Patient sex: M
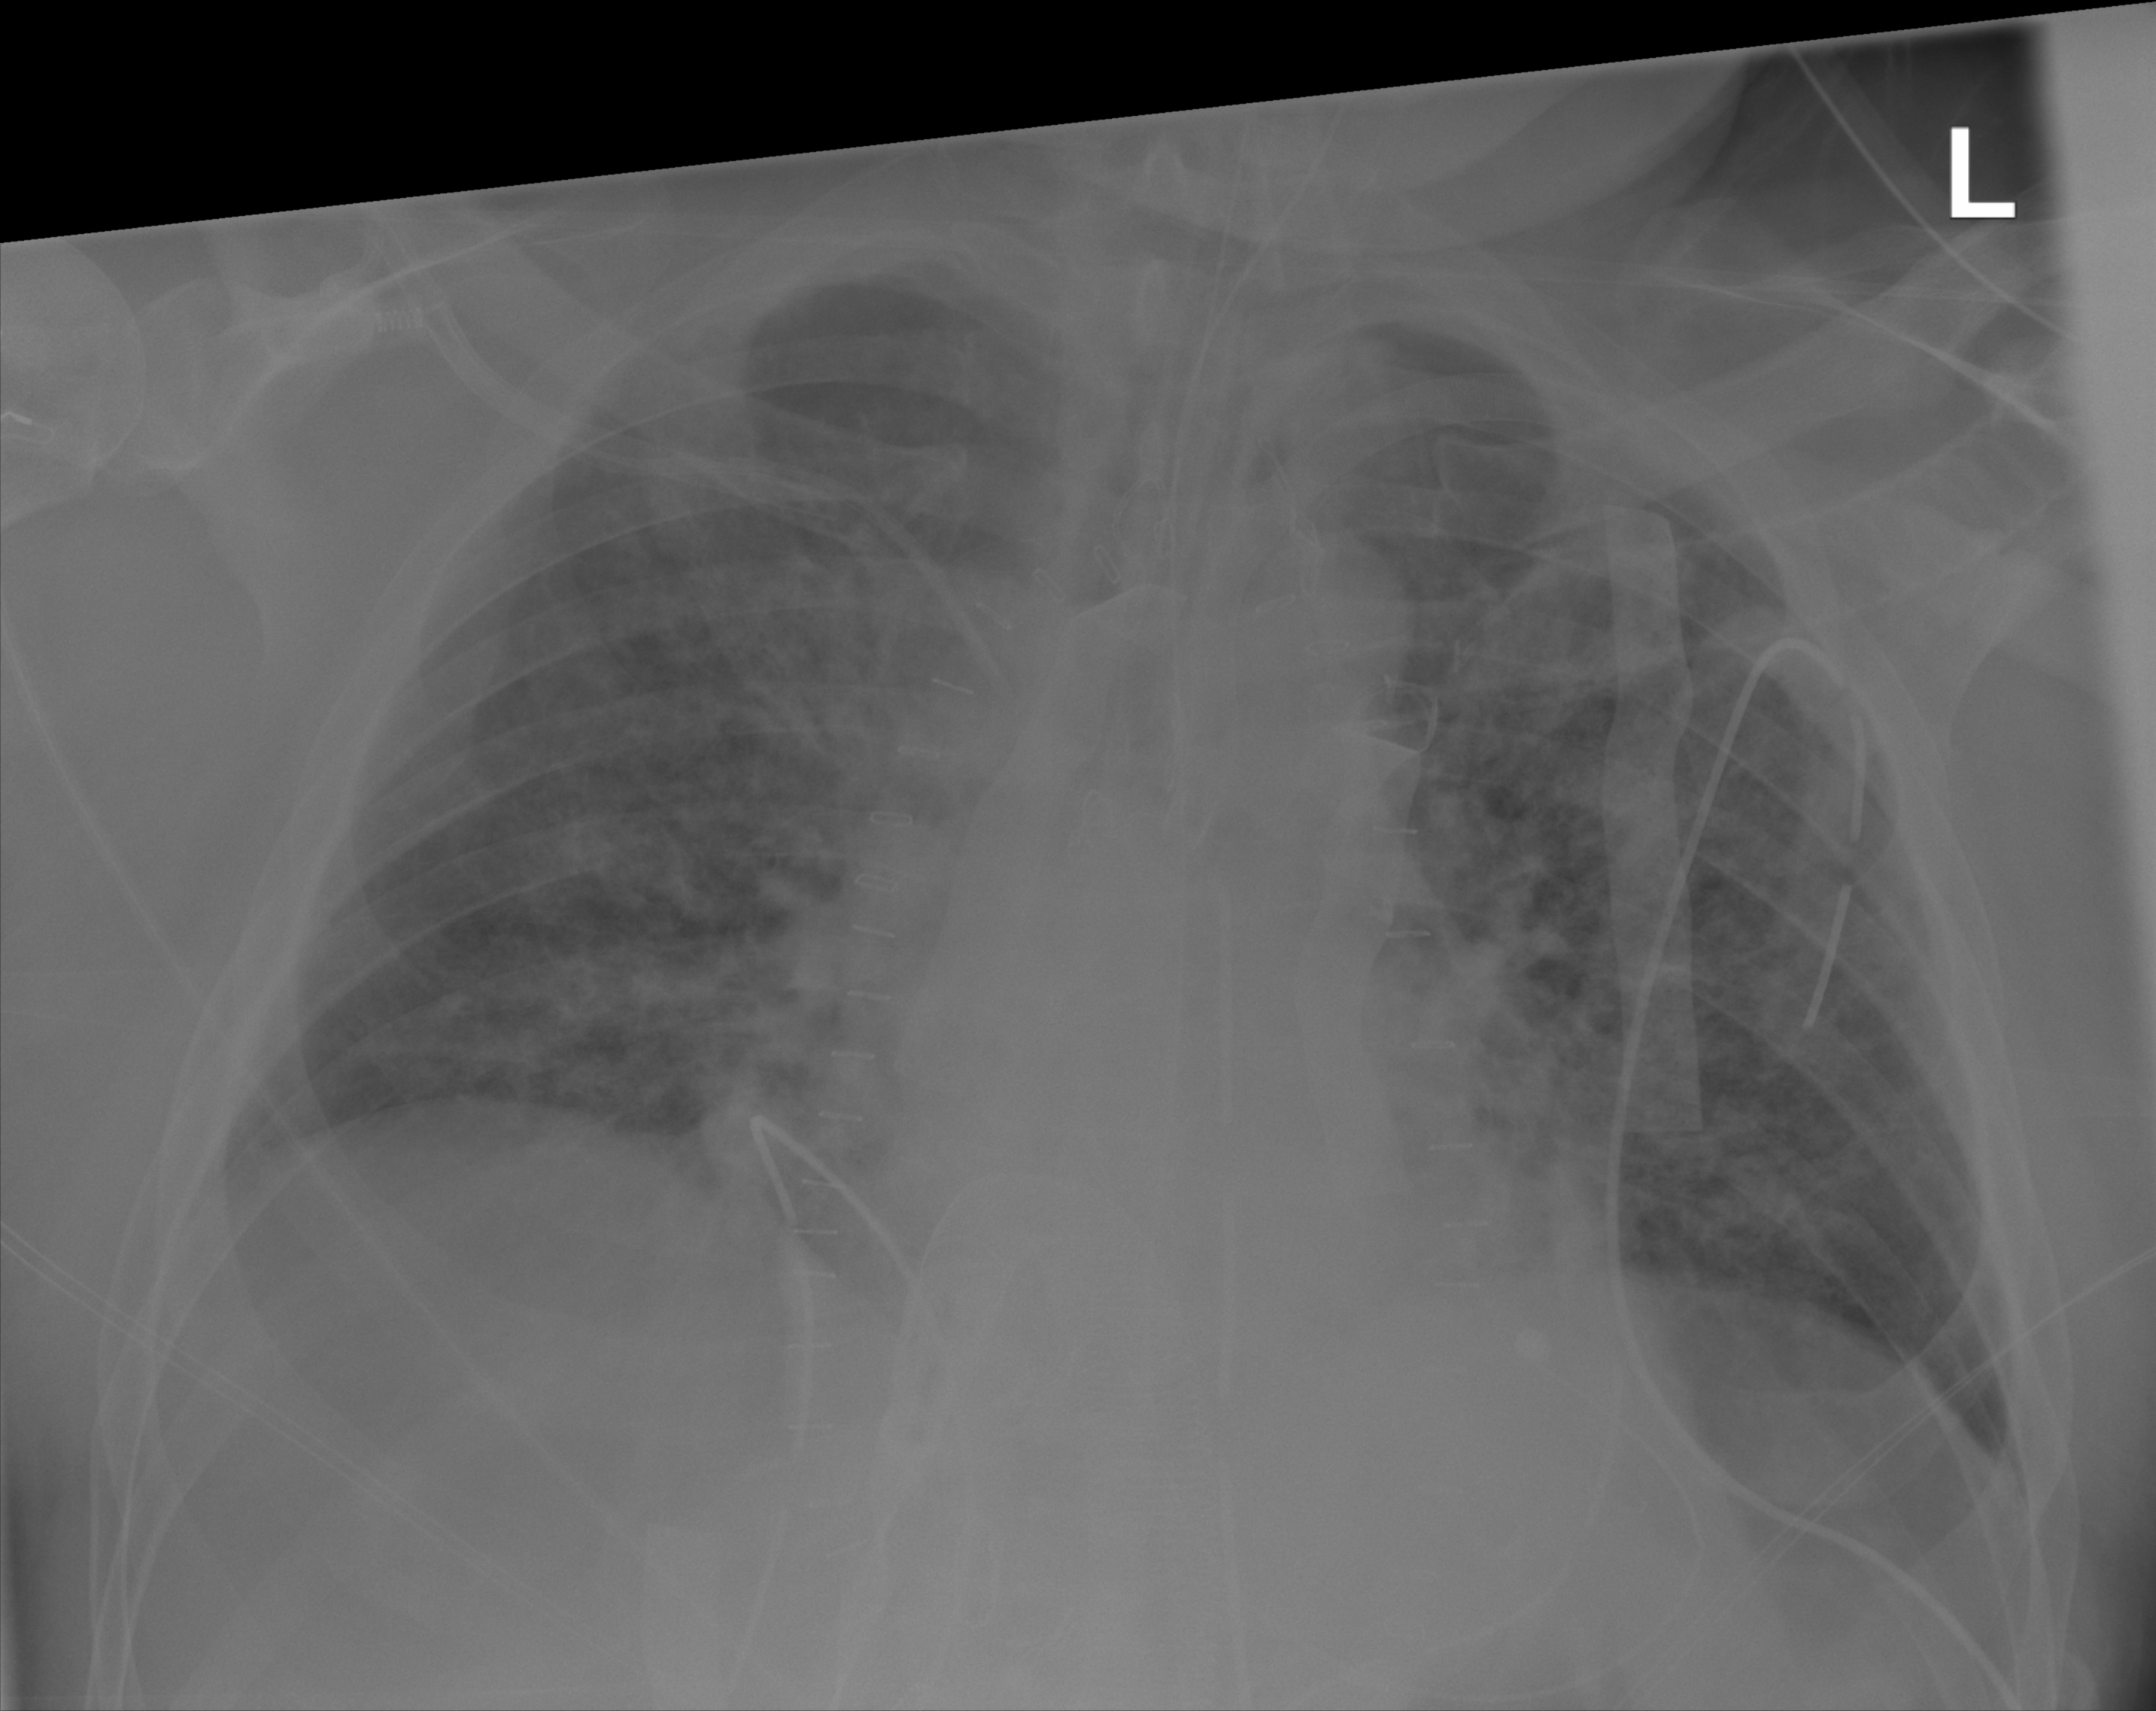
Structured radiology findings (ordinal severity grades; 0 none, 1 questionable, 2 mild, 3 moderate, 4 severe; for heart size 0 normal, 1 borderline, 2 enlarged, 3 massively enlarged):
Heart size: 2
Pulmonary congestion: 2
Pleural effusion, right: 2
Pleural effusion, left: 2
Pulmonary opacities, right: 3
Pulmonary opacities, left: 3
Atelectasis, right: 2
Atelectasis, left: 2